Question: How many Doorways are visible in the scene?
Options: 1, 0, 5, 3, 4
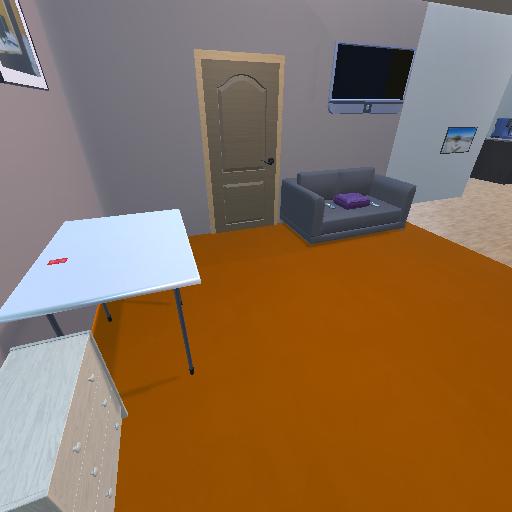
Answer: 1